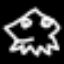
Label: frog